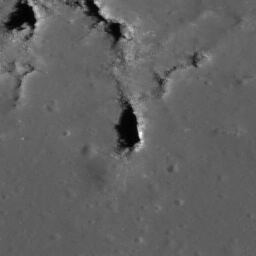
Pit: Messier A 4a
Host crater: Messier A
Host type: impact_melt
Lunar coordinates: latitude -2.044, longitude 46.882